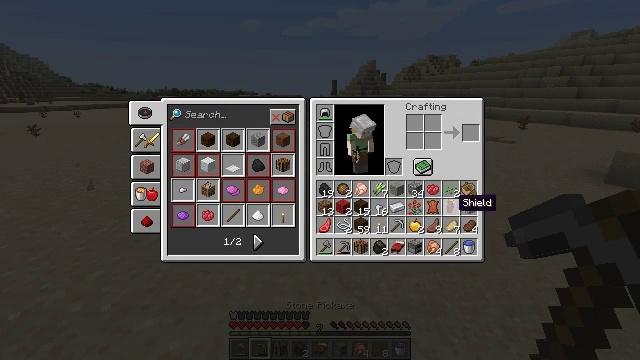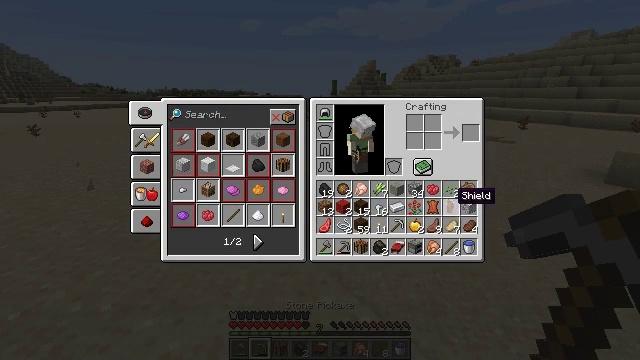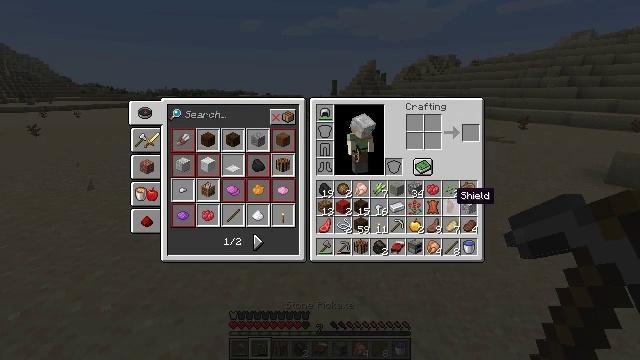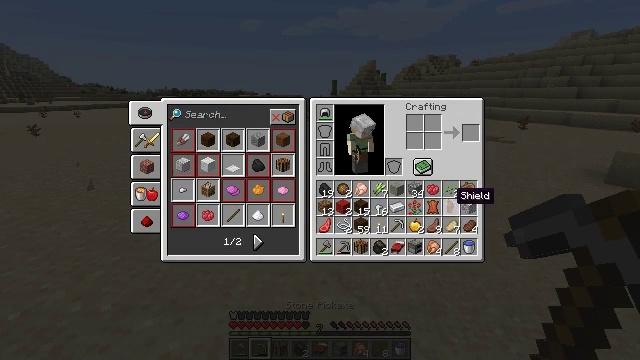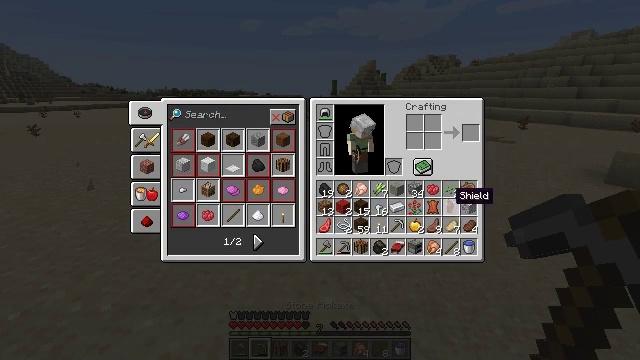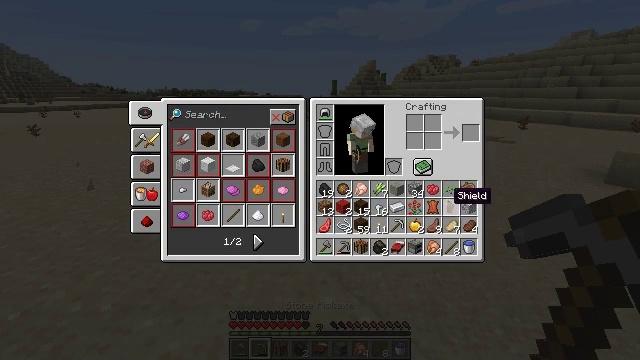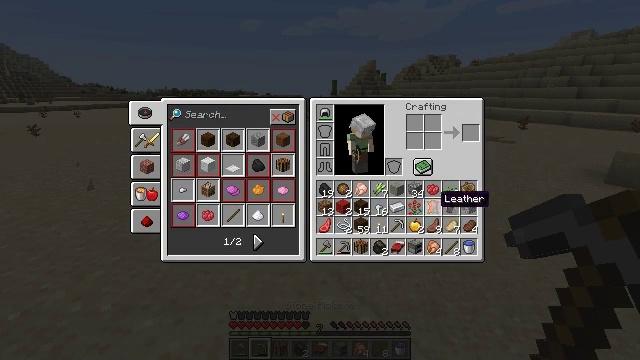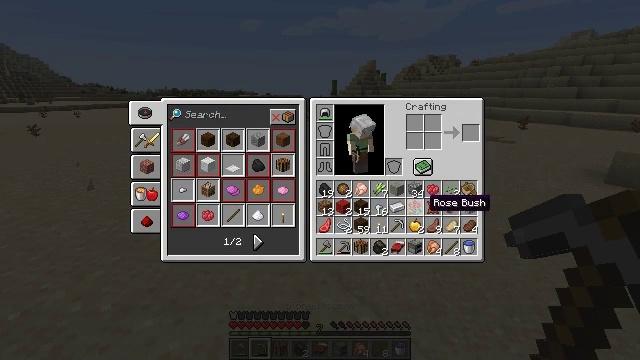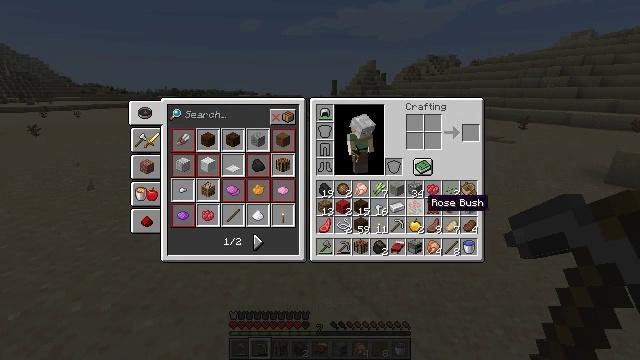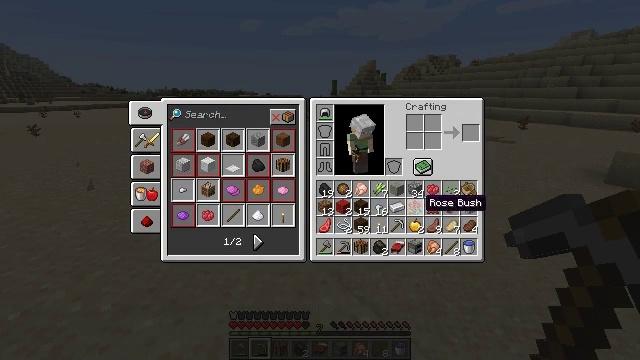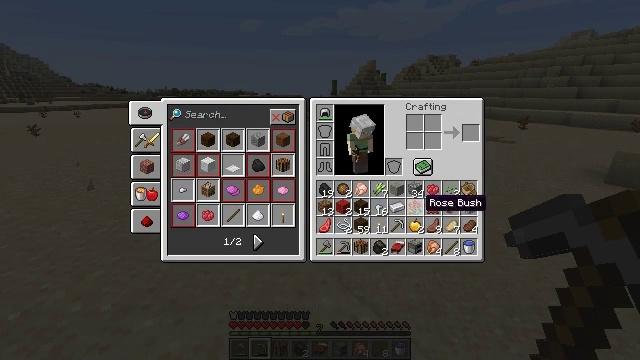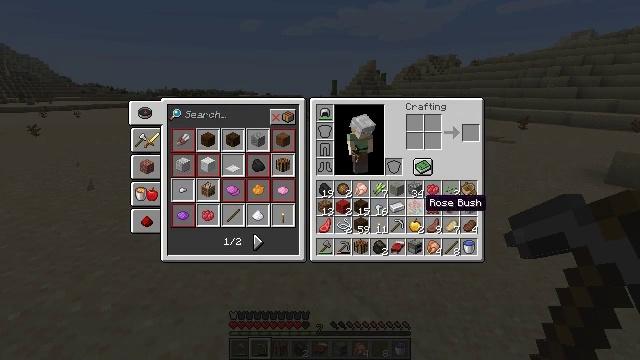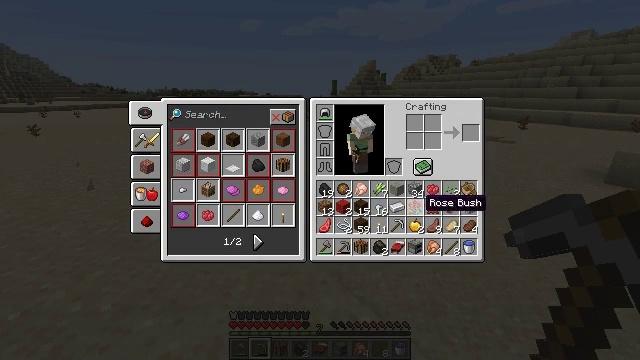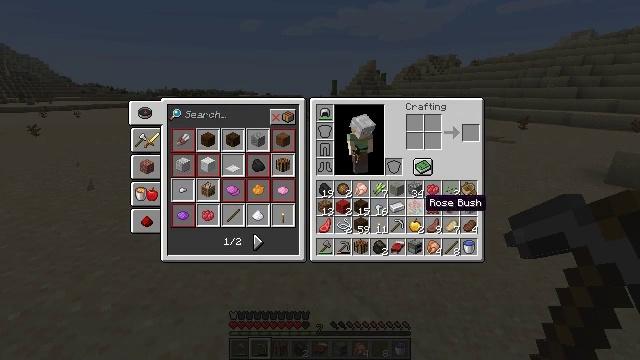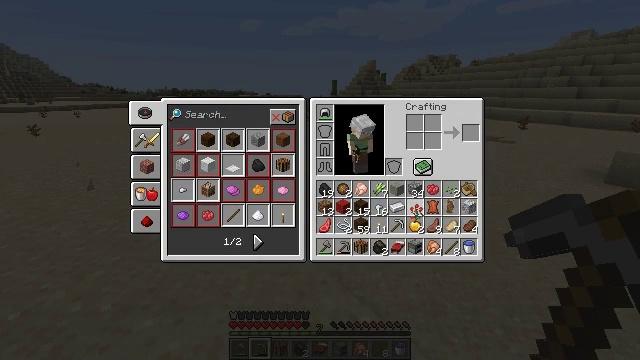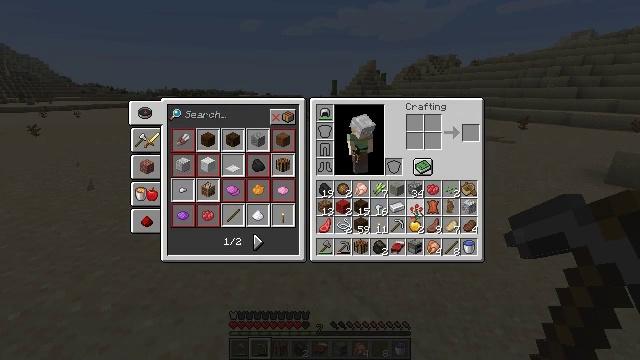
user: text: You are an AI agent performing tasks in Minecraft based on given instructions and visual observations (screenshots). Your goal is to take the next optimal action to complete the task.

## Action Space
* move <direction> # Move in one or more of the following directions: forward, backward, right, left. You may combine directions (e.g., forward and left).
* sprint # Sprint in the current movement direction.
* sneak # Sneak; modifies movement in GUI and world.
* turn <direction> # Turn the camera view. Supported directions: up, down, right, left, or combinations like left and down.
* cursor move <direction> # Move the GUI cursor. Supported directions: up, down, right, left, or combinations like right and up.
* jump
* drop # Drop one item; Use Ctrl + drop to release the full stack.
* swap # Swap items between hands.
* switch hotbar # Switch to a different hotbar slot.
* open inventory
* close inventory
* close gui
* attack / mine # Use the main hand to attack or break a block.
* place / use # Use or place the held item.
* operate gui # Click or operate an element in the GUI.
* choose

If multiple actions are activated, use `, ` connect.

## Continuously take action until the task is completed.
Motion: motion action
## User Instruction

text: Drop a rose bush.
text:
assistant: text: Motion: no_op
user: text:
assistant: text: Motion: no_op
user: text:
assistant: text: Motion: no_op
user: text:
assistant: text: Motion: no_op
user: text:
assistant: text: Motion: no_op
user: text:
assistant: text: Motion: cursor move left
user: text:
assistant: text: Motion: cursor move left
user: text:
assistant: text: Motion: no_op
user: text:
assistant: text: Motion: no_op
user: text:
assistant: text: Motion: no_op
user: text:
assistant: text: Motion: no_op
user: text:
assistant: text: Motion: no_op
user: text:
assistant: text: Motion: no_op
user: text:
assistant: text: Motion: operate gui
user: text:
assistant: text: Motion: operate gui
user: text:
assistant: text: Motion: no_op
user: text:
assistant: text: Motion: cursor move right
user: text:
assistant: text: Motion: cursor move right and up
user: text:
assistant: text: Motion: no_op
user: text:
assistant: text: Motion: cursor move right and up
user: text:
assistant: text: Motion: cursor move right and up
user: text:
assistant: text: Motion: cursor move right and up
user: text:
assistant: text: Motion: no_op
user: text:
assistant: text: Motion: operate gui
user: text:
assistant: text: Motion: operate gui
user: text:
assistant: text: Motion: no_op
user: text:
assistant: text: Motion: no_op
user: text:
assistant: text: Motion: cursor move left
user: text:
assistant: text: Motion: cursor move left and down
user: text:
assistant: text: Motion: cursor move left